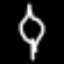
Label: leaf